Question: I am trying to use angular http post inside a loop using angular forEach as advised here- <URL> but the solution is not working in my case. The http post always returns result with respect to the last item in LifeBenefitTRAD but I want the result for each item in the loop. e.g. If I have 4 items in the list of LifeBenefitTRAD, my post method is executing 4 times but w.r.t the fourth item in the list. The execution always happens with respect to last object.Please tell me what am I doing wrong here?-
'''
$scope.GenerateAllTradQuote = function () {
var TRADPlanDetails = {};
console.log(LifeBenefitTRAD);
//for (var i = 0; i < LifeBenefitTRAD.length; i++) {
LifeBenefitTRAD.forEach(function (trad) {
TRADPlanDetails.QuoteName = "TradQuote_" + trad.LifeBenefitValue;
TRADPlanDetails.LifeBenefitId = trad.LifeBenefitId;
TRADPlanDetails.LifeBenefitValue = trad.LifeBenefitValue;
console.log(TRADPlanDetails);
$http({
url: key_Url_GenerateTradQuote,
method: key_String_HttpPost,
// async: true,
params: TRADPlanDetails
}).then(function (result) {
$scope.TRAD_PlanDetails.TRAD_DisplayFlag = true;
if (result.data != key_String_Zero) {
$scope.TRAD_PlanDetails.TRAD_DisplayMsg = key_Confirm_Successful_Quote;
}
else {
$scope.TRAD_PlanDetails.TRAD_DisplayMsg = key_Confirm_failed_Quote;
}
});
});
// }
};
'''
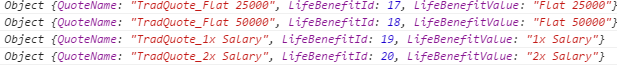
Answer: You are declaring the 'TRADPlanDetails' variable of the 'forEach' callback, which means that you are passing the same object to '$http' every time. If there is some delay before '$http' actually uses your values, then it will wind up using the same set of values for all of its requests.
Please try creating a new variable and a new object each time:
'''
LifeBenefitTRAD.forEach(function (trad) {
var planDetails = {
QuoteName: "TradQuote_" + trad.LifeBenefitValue,
LifeBenefitId: trad.LifeBenefitId,
LifeBenefitValue: trad.LifeBenefitValue
};
$http({
url: key_Url_GenerateTradQuote,
method: key_String_HttpPost,
// async: true,
params: planDetails
})
// ....
});
'''
If maintaining the order of the original requests is important, you can do the following, but be aware that it will slow the process down because it will essentially wait for each request to finish before beginning the next one:
'''
LifeBenefitTRAD.reduce(function (p) {
var planDetails = {
QuoteName: "TradQuote_" + trad.LifeBenefitValue,
LifeBenefitId: trad.LifeBenefitId,
LifeBenefitValue: trad.LifeBenefitValue
};
return p.then(function () {
return $http({
url: key_Url_GenerateTradQuote,
method: key_String_HttpPost,
// async: true,
params: planDetails
});
})
.then(function (result) {
// handle result for current request
});
}, $q.when());
'''
The above requires using the '$q' service.
There be a way to do some low-level stuff with '$http' that would allow you to initiate a new request right as the previous one was about to be sent off, but from what I can see, it doesn't provide anything that would easily facilitate that.